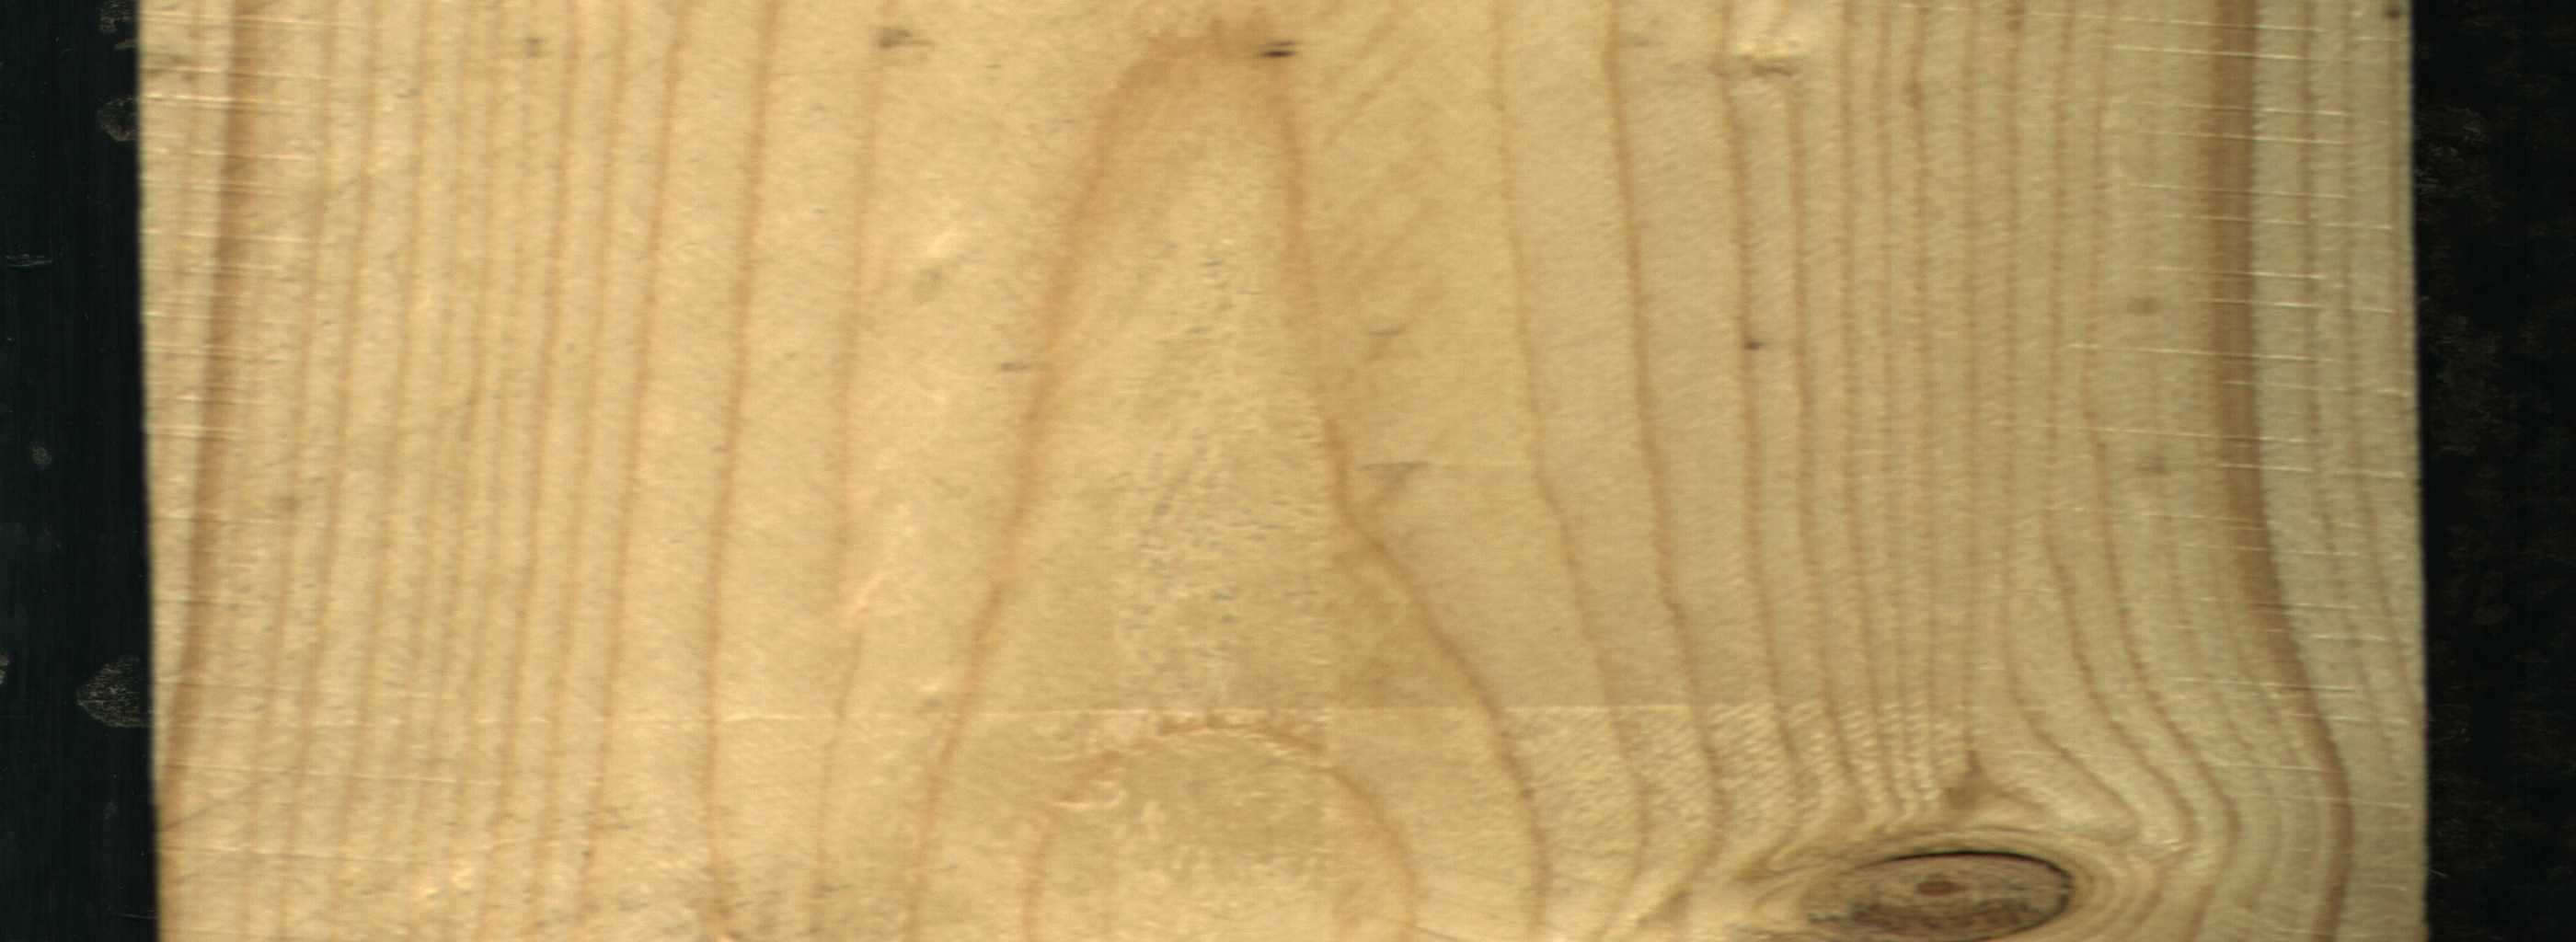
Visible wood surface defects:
Quartzity
Dead_Knot